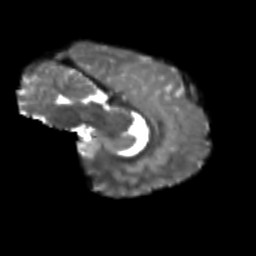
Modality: T2w
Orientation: sagittal
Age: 9
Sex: male
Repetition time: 9.4 s
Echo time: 0.089 s